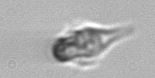
Label: Mesodinium